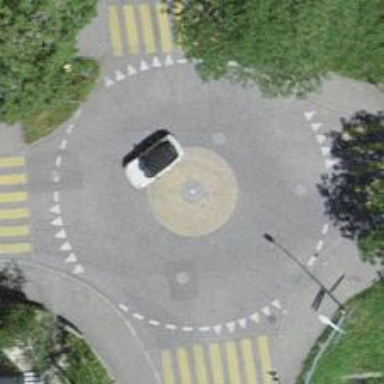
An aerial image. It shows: Mini roundabout on the road.